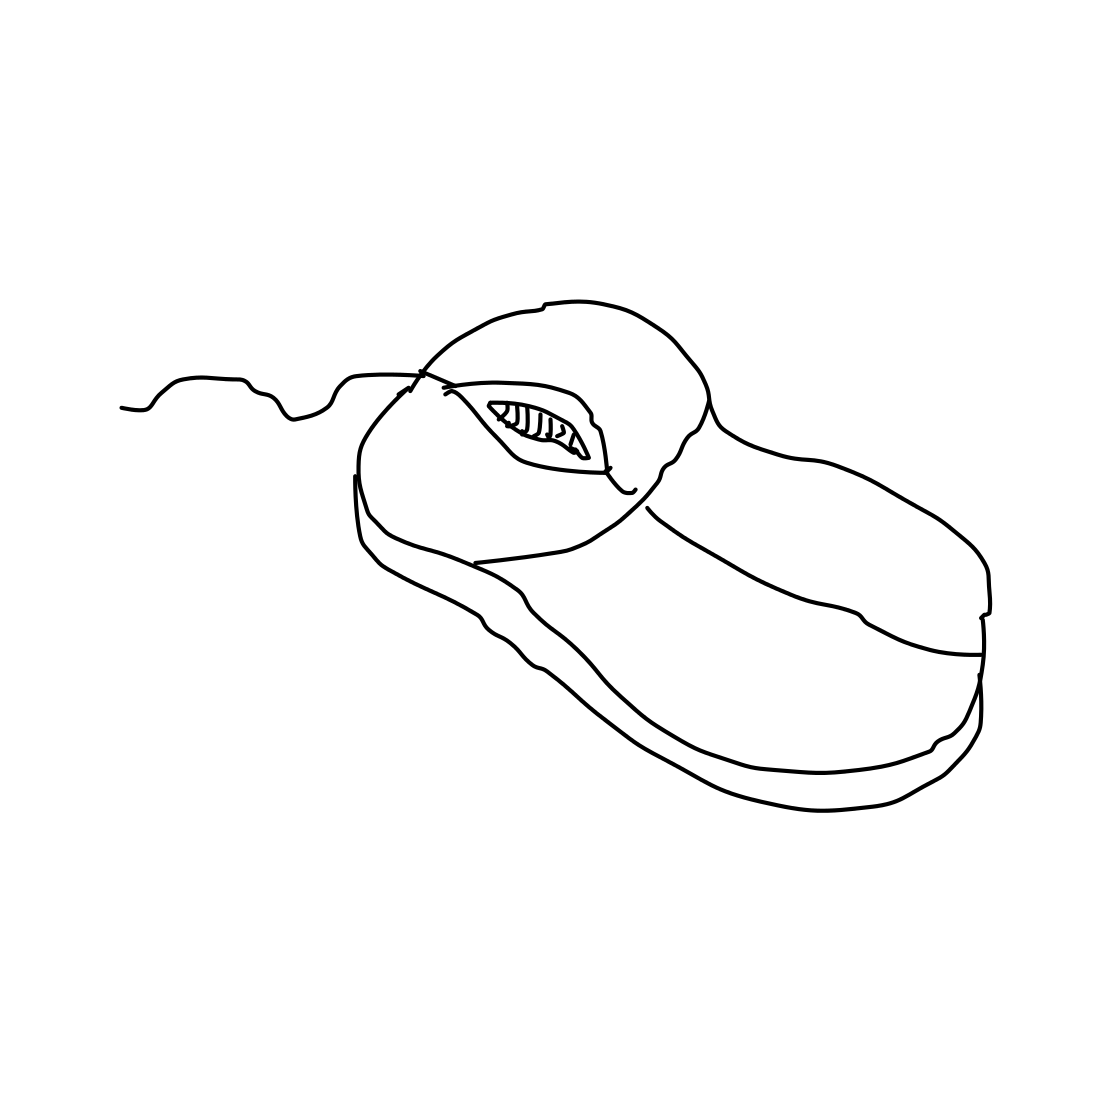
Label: computer-mouse